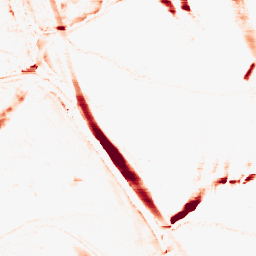
Category: morphological
Decomposition family: morphological_rect
Decomposition parameters: operation: opening
width: 20
height: 5
Upsampling method: bicubic
Upsampling parameters: scale: 4
Upsampling scale: 4